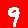
Digit: 9